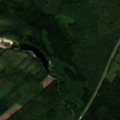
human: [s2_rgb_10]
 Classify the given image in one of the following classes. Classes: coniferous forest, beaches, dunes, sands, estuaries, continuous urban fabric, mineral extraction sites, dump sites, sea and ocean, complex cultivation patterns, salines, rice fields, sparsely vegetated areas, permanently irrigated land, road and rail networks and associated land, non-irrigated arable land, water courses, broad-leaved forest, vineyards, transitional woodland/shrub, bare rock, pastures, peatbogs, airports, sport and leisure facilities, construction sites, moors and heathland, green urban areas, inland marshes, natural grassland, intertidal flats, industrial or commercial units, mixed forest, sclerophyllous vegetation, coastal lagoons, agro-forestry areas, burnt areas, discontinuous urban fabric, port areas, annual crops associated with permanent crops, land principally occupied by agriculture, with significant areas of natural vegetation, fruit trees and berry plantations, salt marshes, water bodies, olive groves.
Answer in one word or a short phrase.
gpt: broad-leaved forest, coniferous forest, mixed forest